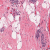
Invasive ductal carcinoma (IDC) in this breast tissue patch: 0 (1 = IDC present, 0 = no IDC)